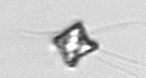
Label: Pyramimonas_longicauda